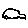
Label: car